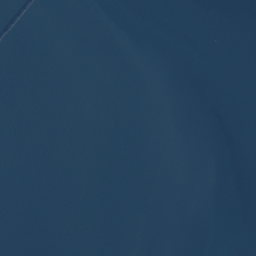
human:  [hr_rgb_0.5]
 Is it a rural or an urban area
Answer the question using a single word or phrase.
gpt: rural

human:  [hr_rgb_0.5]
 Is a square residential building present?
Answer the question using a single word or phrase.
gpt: no

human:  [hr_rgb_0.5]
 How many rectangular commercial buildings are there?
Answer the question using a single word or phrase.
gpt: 0

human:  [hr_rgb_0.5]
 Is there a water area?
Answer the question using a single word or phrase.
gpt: yes

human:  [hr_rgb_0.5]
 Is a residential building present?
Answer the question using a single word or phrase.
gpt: yes

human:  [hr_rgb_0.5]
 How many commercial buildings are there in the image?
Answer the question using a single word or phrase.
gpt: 0

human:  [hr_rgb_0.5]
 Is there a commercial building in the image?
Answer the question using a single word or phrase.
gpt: no

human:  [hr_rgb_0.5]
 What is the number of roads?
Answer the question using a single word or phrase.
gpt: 2

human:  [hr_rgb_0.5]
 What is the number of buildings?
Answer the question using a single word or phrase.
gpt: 6

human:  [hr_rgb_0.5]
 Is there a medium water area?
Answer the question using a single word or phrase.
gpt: no

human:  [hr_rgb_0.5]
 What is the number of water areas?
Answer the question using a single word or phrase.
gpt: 1

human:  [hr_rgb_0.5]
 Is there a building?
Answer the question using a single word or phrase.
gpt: yes

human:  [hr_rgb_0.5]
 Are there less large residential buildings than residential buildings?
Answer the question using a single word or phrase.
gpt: yes

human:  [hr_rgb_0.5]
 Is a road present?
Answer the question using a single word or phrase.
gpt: yes

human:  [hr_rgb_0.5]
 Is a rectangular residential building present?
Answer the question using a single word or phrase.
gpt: no

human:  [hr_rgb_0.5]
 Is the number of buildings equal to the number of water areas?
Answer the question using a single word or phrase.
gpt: no

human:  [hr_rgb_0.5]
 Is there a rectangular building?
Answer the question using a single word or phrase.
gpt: no

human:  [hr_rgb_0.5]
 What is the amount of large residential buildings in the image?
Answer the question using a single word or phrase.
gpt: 0

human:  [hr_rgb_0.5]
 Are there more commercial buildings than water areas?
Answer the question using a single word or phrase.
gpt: no

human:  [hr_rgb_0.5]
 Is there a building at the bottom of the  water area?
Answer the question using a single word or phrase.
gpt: no

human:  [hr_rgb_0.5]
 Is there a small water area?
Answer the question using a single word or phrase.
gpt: no

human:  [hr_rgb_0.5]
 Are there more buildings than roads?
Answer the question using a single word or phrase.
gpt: yes

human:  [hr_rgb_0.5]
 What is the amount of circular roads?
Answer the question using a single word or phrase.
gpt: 0

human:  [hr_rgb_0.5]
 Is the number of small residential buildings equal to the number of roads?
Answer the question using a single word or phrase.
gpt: no

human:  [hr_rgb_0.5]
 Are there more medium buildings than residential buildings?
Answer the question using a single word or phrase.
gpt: no

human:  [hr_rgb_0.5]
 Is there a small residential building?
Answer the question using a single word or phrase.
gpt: yes

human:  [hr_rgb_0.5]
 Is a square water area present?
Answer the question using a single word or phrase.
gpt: no

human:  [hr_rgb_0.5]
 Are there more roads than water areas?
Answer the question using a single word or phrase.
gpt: yes

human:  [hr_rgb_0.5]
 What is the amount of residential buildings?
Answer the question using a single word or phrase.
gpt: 6

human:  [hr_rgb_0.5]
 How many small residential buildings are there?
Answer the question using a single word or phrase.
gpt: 6

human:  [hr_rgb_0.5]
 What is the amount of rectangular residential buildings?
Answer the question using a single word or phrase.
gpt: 0

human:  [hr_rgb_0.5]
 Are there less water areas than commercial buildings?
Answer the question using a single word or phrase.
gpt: no

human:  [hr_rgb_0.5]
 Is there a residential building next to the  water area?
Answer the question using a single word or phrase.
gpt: yes

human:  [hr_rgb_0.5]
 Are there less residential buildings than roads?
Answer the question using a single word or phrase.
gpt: no

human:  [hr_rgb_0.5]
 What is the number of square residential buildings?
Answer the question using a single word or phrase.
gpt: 0

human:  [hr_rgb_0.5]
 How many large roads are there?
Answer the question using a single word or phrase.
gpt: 0

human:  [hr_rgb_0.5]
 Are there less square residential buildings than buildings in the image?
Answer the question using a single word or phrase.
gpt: yes

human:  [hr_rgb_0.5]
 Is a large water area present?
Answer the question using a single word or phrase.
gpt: yes

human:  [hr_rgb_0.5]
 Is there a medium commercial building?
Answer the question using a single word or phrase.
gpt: no

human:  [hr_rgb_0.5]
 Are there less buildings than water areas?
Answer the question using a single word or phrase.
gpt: no

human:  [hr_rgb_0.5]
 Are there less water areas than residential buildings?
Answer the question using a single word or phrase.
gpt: yes

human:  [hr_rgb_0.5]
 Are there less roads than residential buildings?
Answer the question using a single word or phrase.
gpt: yes

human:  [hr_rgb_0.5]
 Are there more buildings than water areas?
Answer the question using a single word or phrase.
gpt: yes

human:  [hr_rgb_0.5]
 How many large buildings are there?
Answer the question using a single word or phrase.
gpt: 0

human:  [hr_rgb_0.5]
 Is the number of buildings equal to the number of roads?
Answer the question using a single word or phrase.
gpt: no

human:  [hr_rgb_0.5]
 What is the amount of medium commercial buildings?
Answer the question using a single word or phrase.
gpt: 0

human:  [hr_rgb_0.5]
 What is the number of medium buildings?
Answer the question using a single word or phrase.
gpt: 0

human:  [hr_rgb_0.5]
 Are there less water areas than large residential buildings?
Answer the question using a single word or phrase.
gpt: no

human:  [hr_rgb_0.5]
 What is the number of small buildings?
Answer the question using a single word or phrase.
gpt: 6

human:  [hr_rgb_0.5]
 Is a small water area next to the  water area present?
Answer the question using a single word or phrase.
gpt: no

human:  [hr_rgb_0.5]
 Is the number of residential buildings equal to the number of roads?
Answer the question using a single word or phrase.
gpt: no

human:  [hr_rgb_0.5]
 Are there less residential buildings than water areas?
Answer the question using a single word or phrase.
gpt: no

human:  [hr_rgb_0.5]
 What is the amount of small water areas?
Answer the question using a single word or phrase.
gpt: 0

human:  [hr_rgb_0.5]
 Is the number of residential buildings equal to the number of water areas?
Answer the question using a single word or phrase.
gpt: no

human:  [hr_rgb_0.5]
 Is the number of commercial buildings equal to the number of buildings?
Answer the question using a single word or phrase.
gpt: no

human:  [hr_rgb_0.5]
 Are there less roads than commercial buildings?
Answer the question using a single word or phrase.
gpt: no

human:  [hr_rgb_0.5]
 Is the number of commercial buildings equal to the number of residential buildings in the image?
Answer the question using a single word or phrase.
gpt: no

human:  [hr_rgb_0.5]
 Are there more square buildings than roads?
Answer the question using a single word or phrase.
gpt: no

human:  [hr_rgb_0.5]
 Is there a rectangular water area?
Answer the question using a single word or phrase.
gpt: no

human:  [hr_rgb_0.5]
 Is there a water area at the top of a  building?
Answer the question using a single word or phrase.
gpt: no

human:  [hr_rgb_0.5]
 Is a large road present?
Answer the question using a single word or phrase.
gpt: no

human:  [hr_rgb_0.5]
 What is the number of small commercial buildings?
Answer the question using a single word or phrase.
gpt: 0

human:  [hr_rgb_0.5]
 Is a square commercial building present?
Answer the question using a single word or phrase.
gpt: no

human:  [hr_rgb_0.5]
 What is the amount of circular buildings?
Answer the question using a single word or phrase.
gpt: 0